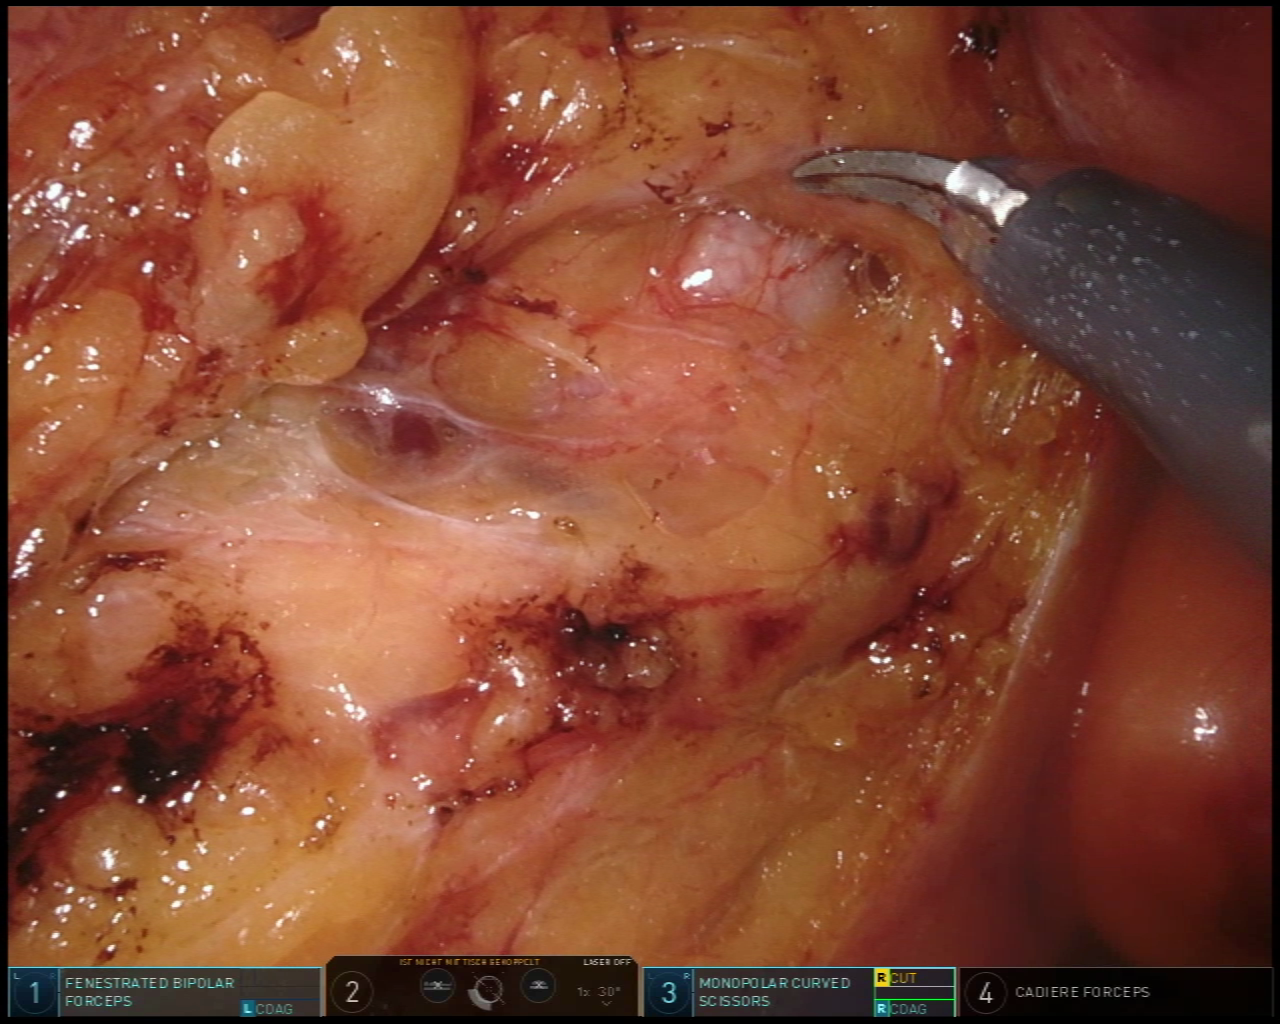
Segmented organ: inferior_mesenteric_artery
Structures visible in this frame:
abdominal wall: no
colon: no
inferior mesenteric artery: yes
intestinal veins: no
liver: no
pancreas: no
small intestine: no
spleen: no
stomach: no
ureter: yes
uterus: no
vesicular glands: no